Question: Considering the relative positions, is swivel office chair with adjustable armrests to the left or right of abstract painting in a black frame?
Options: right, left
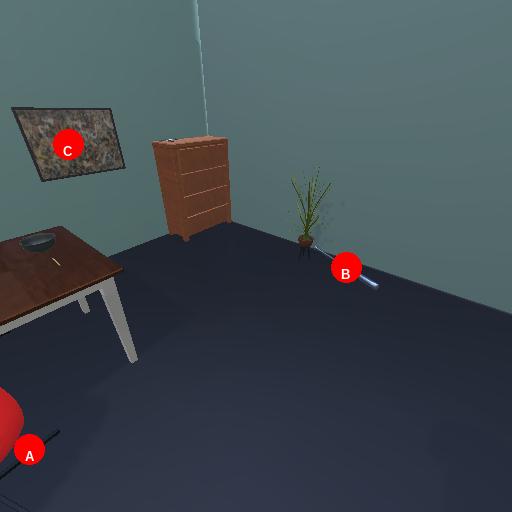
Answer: right